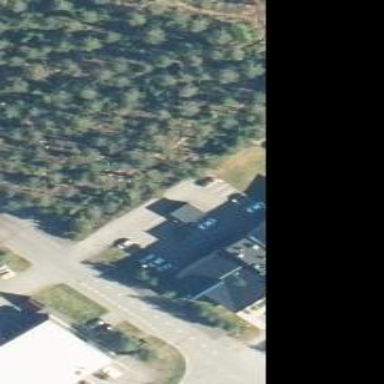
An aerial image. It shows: Office building.